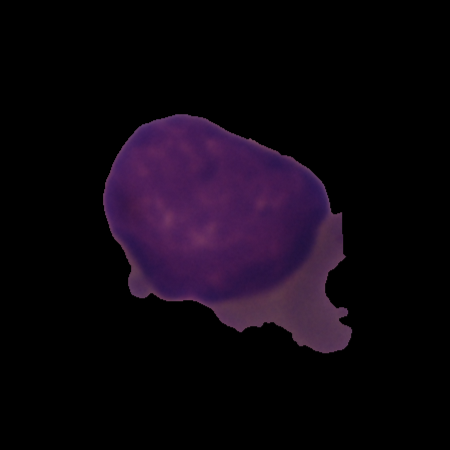
Label: cancer